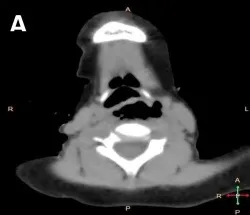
Neck CT; Axial.
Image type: radiology (ct)